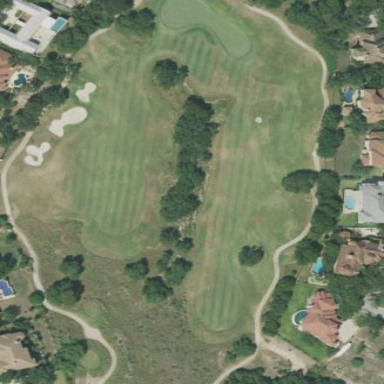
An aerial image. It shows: Rough area in golf course.